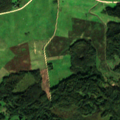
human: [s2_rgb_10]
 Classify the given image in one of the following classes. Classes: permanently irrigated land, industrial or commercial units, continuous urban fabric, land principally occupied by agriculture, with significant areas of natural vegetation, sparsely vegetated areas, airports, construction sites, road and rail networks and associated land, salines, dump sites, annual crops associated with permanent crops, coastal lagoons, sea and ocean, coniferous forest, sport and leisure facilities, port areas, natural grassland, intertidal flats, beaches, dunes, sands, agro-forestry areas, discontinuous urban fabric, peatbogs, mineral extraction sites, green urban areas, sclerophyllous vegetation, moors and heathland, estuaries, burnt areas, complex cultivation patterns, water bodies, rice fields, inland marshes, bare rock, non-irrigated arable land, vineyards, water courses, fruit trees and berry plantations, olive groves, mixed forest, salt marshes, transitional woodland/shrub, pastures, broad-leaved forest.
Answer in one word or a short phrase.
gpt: pastures, broad-leaved forest